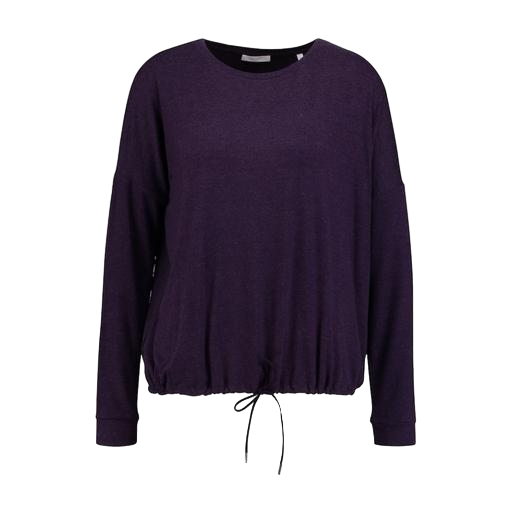
purple long-sleeve top, longsleeve t-shirt, purple swing t-shirt only macy, white background